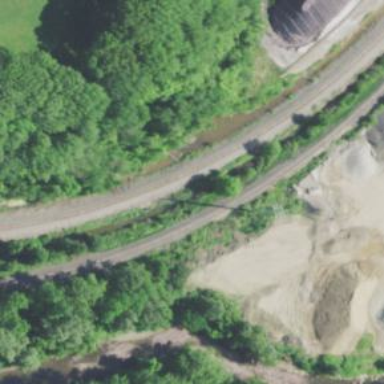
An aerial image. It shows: Railway spur service.